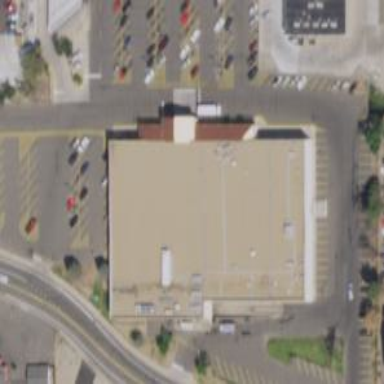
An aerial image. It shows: Supermarket.